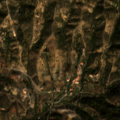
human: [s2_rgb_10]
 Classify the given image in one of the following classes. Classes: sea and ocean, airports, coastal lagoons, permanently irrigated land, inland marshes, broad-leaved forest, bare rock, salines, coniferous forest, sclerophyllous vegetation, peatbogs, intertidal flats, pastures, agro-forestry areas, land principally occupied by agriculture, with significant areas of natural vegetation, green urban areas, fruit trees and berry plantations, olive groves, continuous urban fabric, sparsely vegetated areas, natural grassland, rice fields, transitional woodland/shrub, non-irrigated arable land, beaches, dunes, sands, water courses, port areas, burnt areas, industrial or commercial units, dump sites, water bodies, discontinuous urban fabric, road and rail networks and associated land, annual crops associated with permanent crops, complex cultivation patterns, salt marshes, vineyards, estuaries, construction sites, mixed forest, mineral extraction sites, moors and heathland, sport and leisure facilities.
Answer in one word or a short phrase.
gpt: annual crops associated with permanent crops, land principally occupied by agriculture, with significant areas of natural vegetation, broad-leaved forest